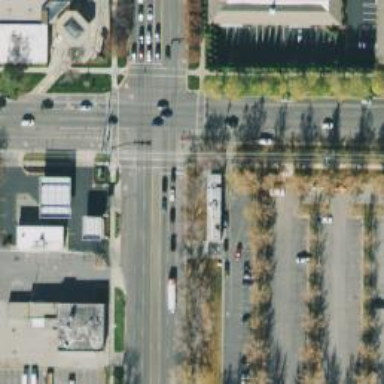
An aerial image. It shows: Footway on asphalt with marked crossing lines.